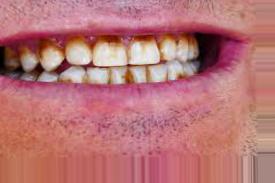
Condition: Tooth Discoloration